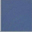
Piece: xx